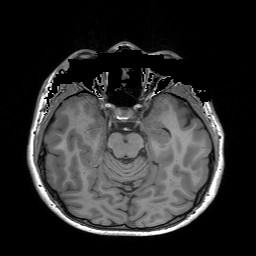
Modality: T1w
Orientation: coronal